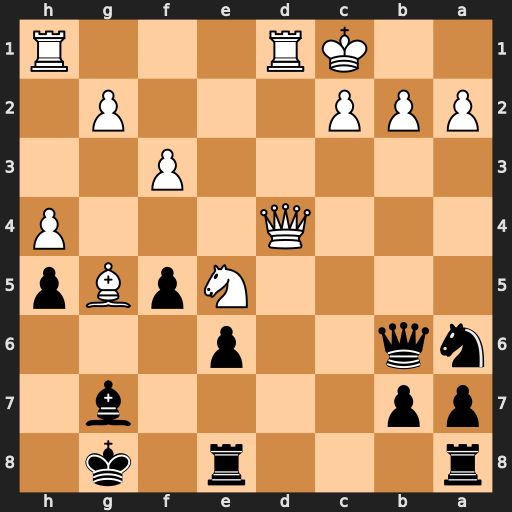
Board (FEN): r3r1k1/pp4b1/nq2p3/4NpBp/3Q3P/5P2/PPP3P1/2KR3R
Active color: b
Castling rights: -
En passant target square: -
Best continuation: Qxd4 Rxd4 Bxe5